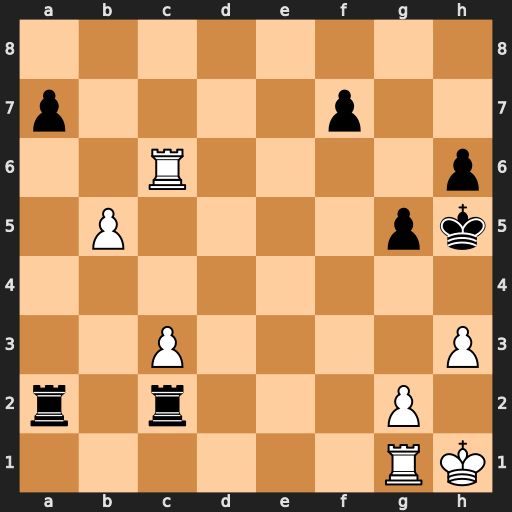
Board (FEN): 8/p4p2/2R4p/1P4pk/8/2P4P/r1r3P1/6RK
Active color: w
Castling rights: -
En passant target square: -
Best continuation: g4+ Kh4 Rxh6#